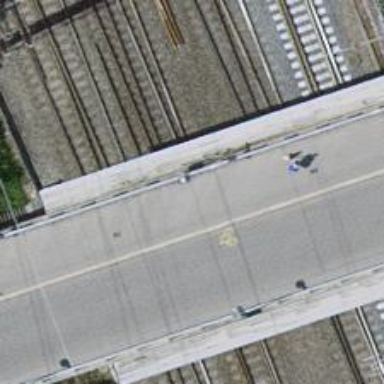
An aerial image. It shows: Railway switch.